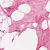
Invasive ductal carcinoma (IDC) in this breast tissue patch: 0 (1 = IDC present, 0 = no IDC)